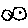
Label: fish